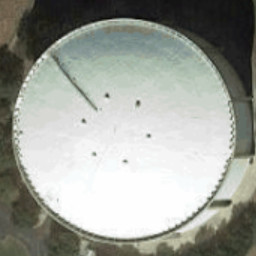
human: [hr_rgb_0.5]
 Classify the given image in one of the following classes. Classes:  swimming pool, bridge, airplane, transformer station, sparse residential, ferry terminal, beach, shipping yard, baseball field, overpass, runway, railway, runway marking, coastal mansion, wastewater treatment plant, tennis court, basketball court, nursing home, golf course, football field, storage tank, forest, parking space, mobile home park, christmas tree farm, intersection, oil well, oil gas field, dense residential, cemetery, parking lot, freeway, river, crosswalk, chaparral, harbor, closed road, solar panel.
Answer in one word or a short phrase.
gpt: storage tank